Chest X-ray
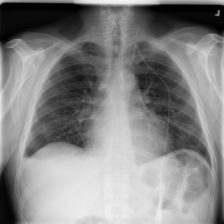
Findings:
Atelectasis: negative
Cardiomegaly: positive
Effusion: positive
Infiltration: positive
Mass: negative
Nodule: negative
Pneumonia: negative
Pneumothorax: negative
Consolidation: negative
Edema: negative
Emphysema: negative
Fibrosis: negative
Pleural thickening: negative
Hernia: negative